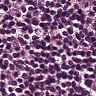
Metastatic tissue present: no